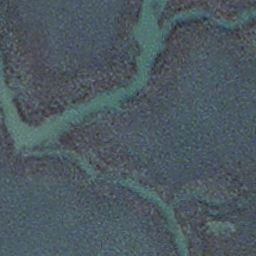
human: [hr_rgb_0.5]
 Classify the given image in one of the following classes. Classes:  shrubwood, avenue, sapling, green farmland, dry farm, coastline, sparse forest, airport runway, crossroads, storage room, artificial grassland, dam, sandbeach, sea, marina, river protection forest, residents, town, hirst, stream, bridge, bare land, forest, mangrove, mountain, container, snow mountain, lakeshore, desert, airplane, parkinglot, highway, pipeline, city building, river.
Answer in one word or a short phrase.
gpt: stream